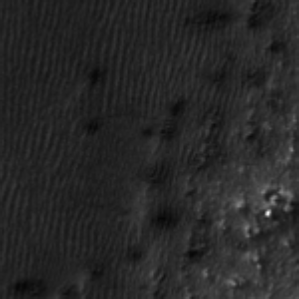
Label: frost